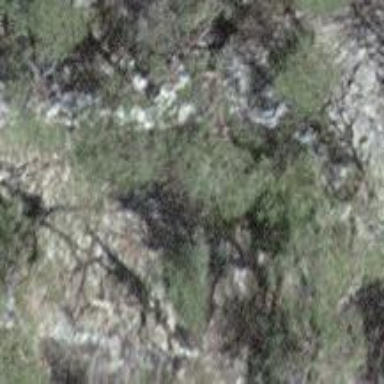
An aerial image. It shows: Natural cliff.